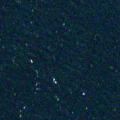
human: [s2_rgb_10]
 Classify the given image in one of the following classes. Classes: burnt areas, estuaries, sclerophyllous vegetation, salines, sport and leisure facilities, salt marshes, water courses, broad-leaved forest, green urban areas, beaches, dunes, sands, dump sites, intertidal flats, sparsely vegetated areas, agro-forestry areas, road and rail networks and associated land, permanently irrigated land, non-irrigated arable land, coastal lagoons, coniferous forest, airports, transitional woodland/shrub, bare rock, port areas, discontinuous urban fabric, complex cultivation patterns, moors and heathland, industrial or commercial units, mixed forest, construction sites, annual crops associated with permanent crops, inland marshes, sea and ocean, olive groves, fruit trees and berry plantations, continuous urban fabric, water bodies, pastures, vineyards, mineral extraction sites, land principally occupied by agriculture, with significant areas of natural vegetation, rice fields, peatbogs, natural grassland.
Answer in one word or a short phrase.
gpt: sea and ocean